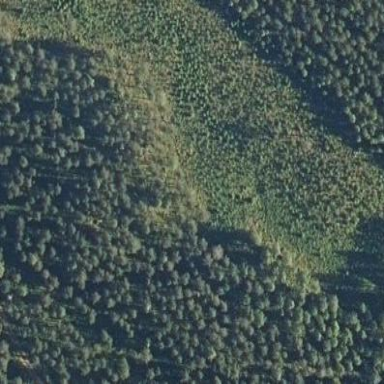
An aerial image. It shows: Patch of scrub vegetation.